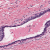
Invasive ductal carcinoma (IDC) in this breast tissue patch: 0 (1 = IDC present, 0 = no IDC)